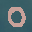
Label: 0